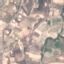
Label: PermanentCrop